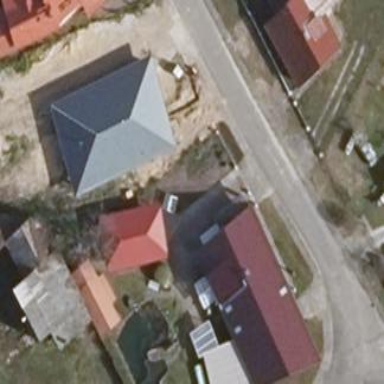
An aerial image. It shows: Building with gabled roof. The roof orientation is along the building.